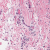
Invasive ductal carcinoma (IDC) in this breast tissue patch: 0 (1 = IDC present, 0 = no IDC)